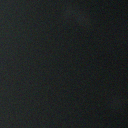
Screen state: off